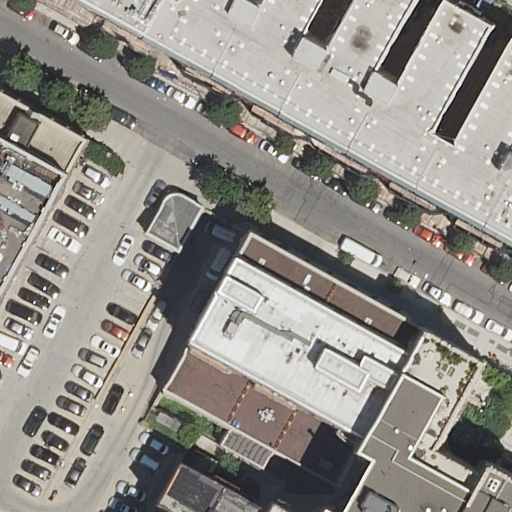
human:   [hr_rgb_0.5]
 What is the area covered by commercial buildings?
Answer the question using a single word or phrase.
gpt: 0m2

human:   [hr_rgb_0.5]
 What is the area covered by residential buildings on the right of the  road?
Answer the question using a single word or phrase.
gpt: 1987m2

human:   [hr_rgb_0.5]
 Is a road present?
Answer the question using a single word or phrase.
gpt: yes

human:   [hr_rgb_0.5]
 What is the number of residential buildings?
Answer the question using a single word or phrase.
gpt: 13

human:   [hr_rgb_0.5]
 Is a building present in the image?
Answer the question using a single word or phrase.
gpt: yes

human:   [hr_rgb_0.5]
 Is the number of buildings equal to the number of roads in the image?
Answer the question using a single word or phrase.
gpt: no

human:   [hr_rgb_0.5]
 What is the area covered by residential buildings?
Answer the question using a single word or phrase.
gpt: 4499m2

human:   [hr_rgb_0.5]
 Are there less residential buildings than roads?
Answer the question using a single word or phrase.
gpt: no

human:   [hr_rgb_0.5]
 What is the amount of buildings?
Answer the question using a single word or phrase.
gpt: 13

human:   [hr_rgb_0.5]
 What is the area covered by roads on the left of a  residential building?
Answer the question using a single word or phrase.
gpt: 0m2

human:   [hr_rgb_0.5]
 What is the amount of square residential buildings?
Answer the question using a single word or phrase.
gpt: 0

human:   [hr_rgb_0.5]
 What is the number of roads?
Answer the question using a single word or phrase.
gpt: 1

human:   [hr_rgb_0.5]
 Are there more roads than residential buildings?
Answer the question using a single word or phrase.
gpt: no

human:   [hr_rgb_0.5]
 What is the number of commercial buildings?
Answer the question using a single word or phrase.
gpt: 0

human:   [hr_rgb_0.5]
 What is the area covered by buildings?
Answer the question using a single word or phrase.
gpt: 4499m2

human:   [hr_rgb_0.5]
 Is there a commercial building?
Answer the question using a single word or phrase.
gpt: no

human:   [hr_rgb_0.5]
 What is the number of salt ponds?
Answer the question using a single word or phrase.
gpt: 0

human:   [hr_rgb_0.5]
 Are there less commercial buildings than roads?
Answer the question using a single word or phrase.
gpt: yes

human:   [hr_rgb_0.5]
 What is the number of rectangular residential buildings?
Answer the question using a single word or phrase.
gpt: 6

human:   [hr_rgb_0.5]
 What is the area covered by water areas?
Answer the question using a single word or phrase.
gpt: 0m2

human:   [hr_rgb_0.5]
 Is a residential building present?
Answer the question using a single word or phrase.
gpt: yes

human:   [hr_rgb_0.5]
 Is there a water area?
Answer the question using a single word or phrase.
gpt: no

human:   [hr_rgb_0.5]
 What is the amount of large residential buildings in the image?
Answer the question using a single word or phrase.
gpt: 2

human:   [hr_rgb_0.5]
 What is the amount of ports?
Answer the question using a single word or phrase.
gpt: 0

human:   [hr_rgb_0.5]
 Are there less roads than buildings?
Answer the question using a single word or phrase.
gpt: yes

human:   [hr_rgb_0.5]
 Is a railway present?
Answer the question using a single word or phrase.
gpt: no

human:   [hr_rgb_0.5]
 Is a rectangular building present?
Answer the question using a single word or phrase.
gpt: yes

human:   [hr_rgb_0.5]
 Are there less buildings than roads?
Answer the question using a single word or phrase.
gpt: no

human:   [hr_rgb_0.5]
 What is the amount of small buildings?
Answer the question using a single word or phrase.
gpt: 5

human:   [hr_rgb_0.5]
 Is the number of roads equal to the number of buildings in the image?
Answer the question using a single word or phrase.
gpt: no

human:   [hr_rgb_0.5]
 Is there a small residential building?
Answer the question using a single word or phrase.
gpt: yes

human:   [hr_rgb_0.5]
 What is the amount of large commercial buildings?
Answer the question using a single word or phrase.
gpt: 0

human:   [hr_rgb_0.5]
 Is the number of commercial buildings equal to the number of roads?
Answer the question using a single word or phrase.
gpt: no

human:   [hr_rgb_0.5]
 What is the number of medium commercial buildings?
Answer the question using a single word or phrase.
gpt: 0

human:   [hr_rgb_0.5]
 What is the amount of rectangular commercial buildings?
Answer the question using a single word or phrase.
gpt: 0

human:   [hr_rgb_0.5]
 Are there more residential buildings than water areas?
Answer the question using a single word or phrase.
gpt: yes

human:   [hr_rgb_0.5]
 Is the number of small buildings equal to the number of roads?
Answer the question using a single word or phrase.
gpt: no

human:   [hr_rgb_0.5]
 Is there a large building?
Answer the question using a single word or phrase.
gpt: yes

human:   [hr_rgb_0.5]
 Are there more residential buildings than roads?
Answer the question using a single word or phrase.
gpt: yes

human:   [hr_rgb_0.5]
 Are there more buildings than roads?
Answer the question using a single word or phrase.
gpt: yes

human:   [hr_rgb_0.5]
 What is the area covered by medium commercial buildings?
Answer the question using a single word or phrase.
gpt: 0m2

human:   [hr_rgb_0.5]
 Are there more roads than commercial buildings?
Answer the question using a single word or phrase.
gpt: yes

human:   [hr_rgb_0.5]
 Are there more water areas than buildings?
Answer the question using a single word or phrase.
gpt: no

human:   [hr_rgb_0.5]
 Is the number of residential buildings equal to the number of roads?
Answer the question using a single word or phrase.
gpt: no

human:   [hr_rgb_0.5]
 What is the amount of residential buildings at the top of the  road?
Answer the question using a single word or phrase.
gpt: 4

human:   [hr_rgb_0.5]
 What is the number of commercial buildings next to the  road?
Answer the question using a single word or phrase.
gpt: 0

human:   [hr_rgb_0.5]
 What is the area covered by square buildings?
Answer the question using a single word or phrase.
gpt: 0m2

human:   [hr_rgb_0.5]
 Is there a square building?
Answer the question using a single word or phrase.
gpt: no

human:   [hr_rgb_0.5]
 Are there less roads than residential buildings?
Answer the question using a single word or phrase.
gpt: yes

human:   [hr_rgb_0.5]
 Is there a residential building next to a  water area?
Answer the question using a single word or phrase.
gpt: no

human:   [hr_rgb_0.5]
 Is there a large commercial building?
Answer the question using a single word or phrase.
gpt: no

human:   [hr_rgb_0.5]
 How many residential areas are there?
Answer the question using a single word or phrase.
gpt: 0

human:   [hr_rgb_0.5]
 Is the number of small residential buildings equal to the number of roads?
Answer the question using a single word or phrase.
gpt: no

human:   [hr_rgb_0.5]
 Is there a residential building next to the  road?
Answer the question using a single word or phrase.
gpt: yes

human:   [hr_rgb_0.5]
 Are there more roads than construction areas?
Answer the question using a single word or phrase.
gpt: yes

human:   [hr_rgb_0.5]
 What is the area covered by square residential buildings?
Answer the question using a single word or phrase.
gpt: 0m2

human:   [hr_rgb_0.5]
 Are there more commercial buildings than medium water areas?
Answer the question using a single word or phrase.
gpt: no

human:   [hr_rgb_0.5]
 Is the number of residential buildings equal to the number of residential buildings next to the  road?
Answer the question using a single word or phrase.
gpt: yes

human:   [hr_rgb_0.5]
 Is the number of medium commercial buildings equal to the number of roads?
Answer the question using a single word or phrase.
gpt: no

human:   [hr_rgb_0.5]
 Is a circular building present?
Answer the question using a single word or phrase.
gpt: no

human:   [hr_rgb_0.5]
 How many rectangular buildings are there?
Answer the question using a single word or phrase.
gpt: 6

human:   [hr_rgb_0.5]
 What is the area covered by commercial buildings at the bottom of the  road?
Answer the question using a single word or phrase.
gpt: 0m2

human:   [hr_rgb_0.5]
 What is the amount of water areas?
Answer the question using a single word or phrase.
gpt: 0

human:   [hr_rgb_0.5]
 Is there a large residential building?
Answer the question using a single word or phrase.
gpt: yes